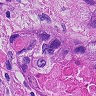
Metastatic tissue present: yes